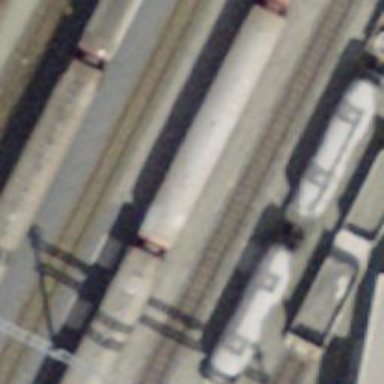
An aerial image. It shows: Narrow-gauge railway yard with electrified tracks featuring contact line.